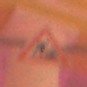
Verkehrszeichen: Arbeitsstelle
Umgebung: Outdoor, Urban
Tageszeit: Night
Wetter: Overcast
Licht: Artificial
Jahreszeit: Winter
Kontrast: MediumContrast